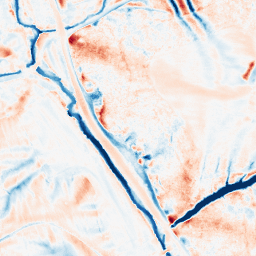
Category: edge_preserving
Decomposition family: median
Decomposition parameters: size: 21
Upsampling method: sinc_blackman
Upsampling parameters: scale: 4
kernel_size: 16
Upsampling scale: 4